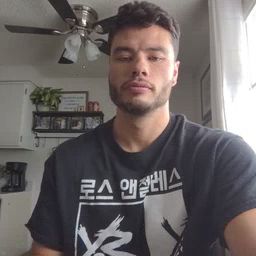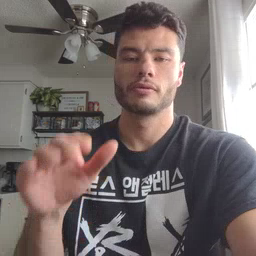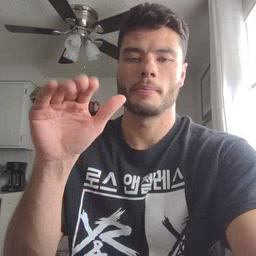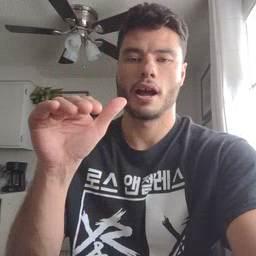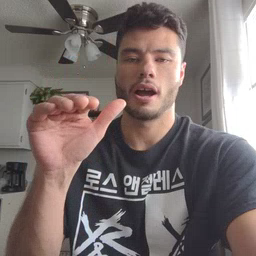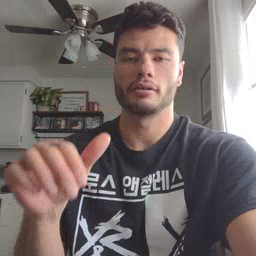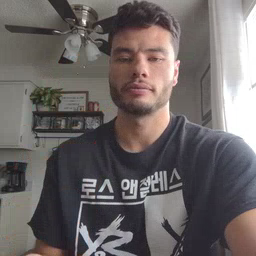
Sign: bye